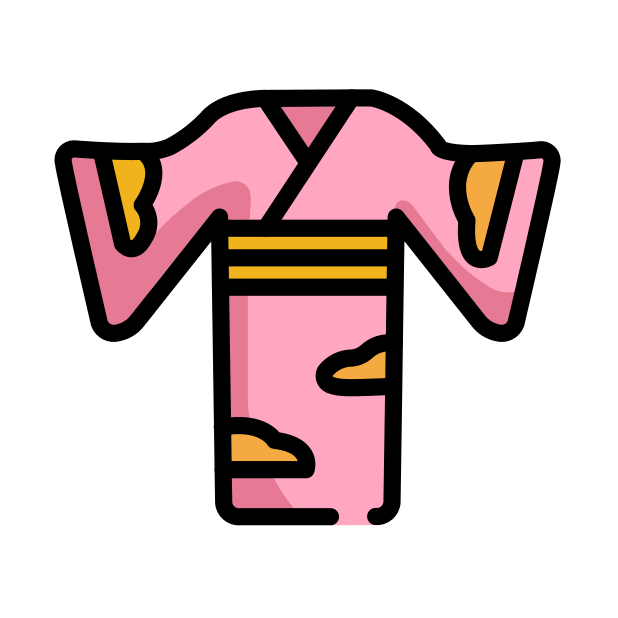
kimono